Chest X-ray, PA view. Patient: 14 years old, sex F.
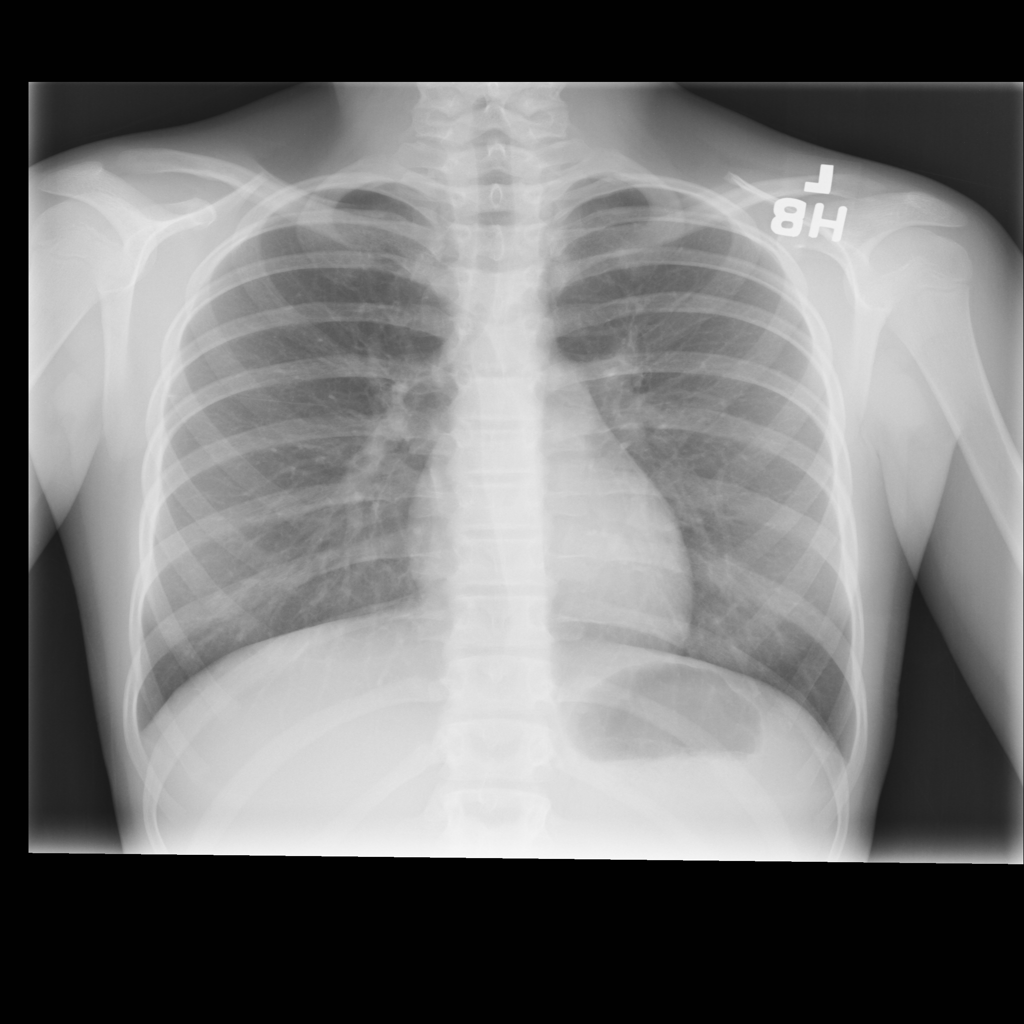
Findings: No Finding